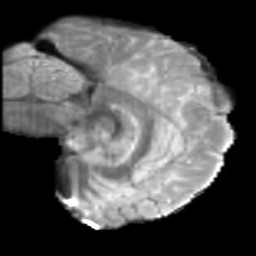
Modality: T2w
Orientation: sagittal
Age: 46
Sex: male
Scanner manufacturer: siemens
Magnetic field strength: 3 T
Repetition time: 5 s
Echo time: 0.092 s